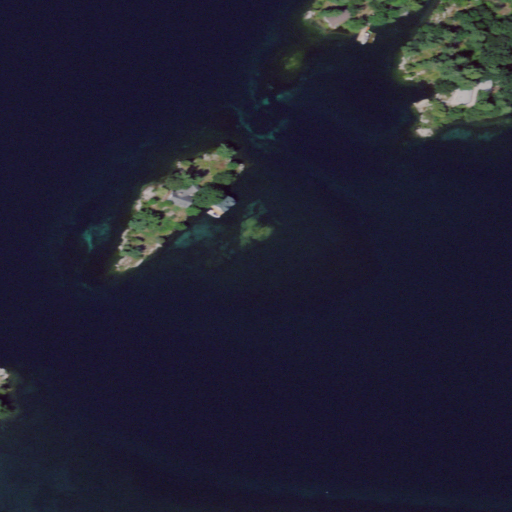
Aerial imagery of island in New York named Flat Huckleberry Island containing open water, unknown, and low intensity development